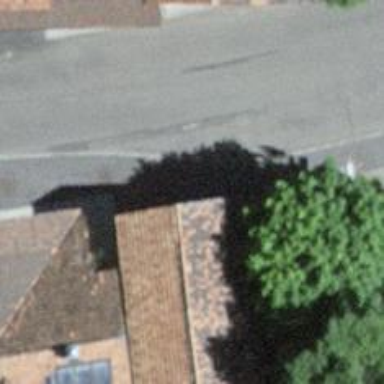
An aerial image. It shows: Post box.